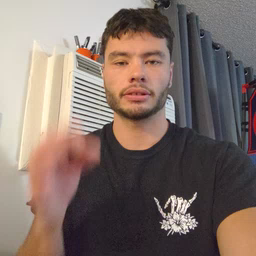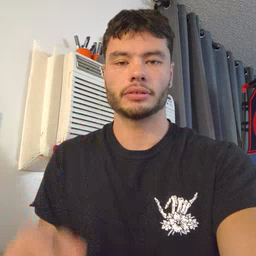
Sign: cheek